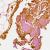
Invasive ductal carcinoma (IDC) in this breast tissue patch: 0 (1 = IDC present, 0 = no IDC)